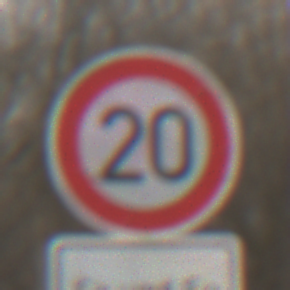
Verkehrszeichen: Geschwindigkeit20
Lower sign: ZeitangabenMitBeschraenkungAufWochentage8
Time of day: MorningAfternoon
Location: Outdoor (Nature)
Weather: PartlyCloudy
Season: Winter
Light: Natural